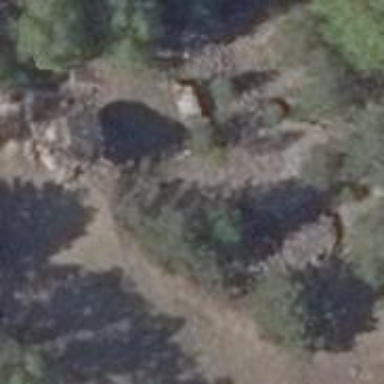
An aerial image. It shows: Historic bunker in ruins.